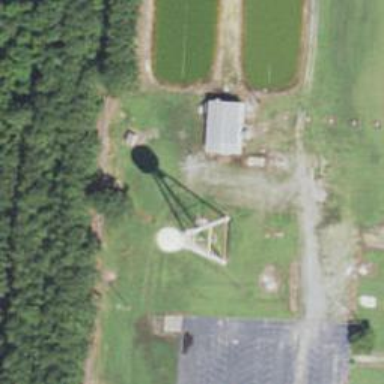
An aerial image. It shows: Water tower that is man-made.